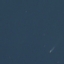
Label: SeaLake